Question: I am now for the last time make this work, I have some values that should be in an array like down below:
'''
Timereports.Breaks[] breakValue = { _nestedDateStartBreak1,
_nestedDateEndBreak1,
_nestedDateStartBreak2,
_nestedDateEndBreak2 };
'''
Please correct me if I am all wrong about how it should look just have been looking at this article:
<URL>
I am getting this error:
'''
'transPA.MainPage.Timereports' is a 'field' but is used like a 'type'
'''
So I have been looking in the object browser and found this:

What can I get out of what I am seeing here how can I make my array work. Or am I totally lost?
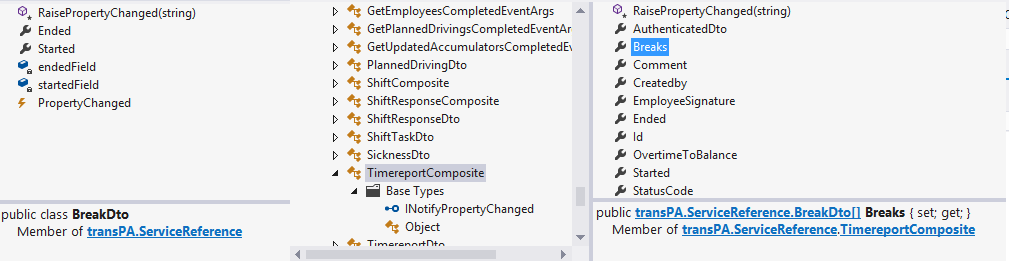
Answer: Updated answer after comments:
'''
TimeReports.Breaks = new[] {
new transPA.ServiceReference.BreakDto {
Started = _nestedDateStartBreak1,
Ended = _nestedDateEndBreak1
},
new transPA.ServiceReference.BreakDto {
Started = _nestedDateStartBreak2,
Ended = _nestedDateEndBreak2
}
};
'''
You can change that to
'''
TimeReports.Breaks = new[] {
new BreakDto {
Started = _nestedDateStartBreak1,
Ended = _nestedDateEndBreak1
},
new BreakDto {
Started = _nestedDateStartBreak2,
Ended = _nestedDateEndBreak2
}
};
'''
if you add a 'using' statement to the beginning of your file.
'''
using transPA.ServiceReference;
'''
or if that using causes a conflict you can be more precise:
'''
using BreakDto = transPA.ServiceReference.BreakDto;
'''